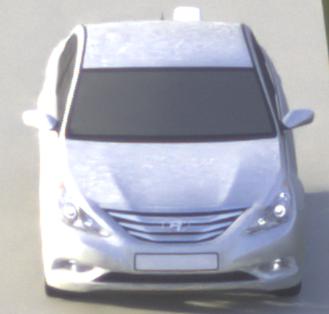
Make: Hyundai
Model: Sonata
Detailed model: Gen. 6 YF
Model produced from: 2009
Model produced until: 2016
Doors: 4
Color: white
Road condition: dry road
Daytime: morning or afternoon
Contrast: medium contrast